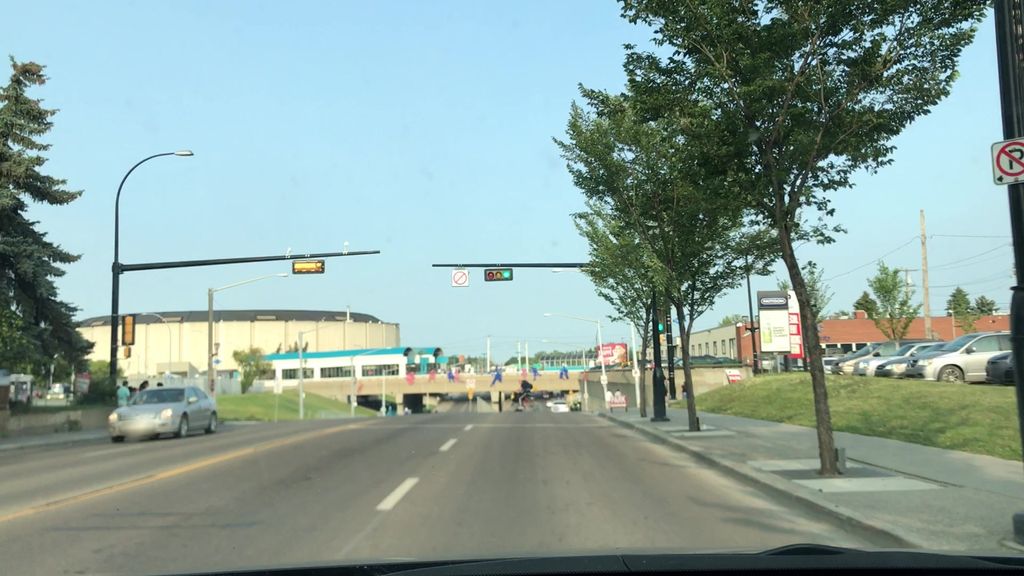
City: edmonton